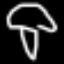
Label: mushroom